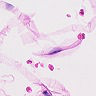
Metastatic tissue present: no